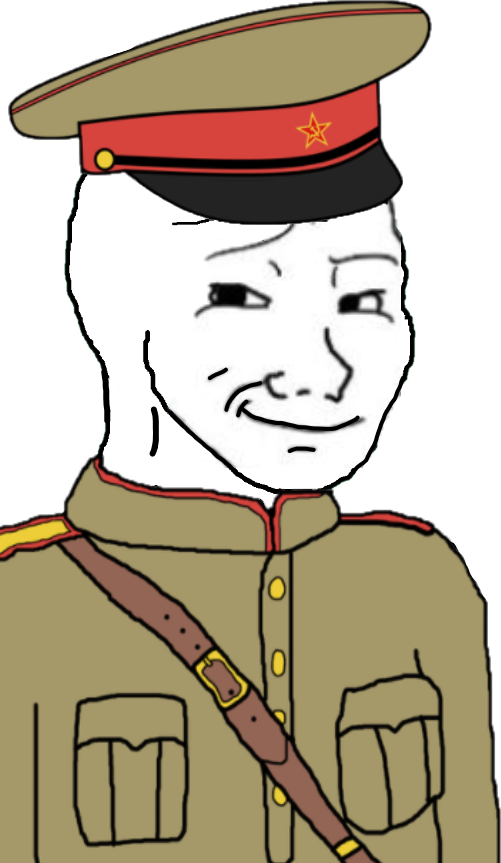
Label: 5_Smugjak